Question: i am create a listview which has two 'TextView' and one custom view as a selection indicator , to load data i am using 'CursorAdapter' and overriding 'bindView' and 'newView'. but the issue is in preserving the selection index.
when i am tapping a list item , i am saving the position of it into view as follows
'''
View v1=(View)view.findViewById(R.id.viewColor);
v1.setTag(position)
'''
but inside a 'bindView' i not getting a position where i can perform a match by fetching position from view's tag as follows
'''
Integer position = (Integer) v1.getTag();
'''
but i am not getting a position to compare just the way we get in 'getView'. i tried cur.getPosition() is the position of a record in cursor which wont match with the v1.getTag().
i tried overriding getView as follows , but not getting accurate position
'''
@Override
public View getView(final int position, View convertView, ViewGroup parent){
this.position = position;
return super.getView(position, convertView, parent);
}
'''
so how i can i get the position in bindView ? do i need to use getView or what ? i explored many threads but i didn't get any definite answer when it comes to bindView.
EDIT
'''
@Override
public void onItemClick(AdapterView<?> adapter, View view, int position,
long arg3) {
view.setTag(position);
// i save the position on list item click so that when adapter loads the
// the list i can match the position with the current one
}
'''

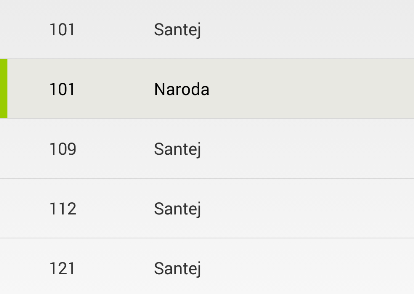
Answer: For This first you need to override 'getView()' and set the position here and access it in 'bindview()' later.
'''
@Override
public View getView(int position, View convertview, ViewGroup arg2) {
if (convbertview == null) {
LayoutInflater inflater = LayoutInflater.from(context);
convertview = inflater.inflate(R.layout.your layout,
null);
}
convertview.setTag(position);
return super.getView(position, convbertview, arg2);
}
'''
and in 'bindView()' get your position like
'''
@Override
public void bindView(View view, Context context, Cursor cursor) {
int position=(Integer) view.getTag();//here is the position
}
'''